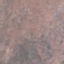
Land use / land cover class: HerbaceousVegetation